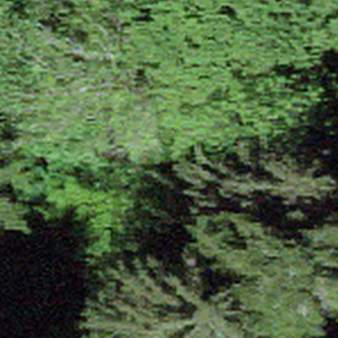
Label: other